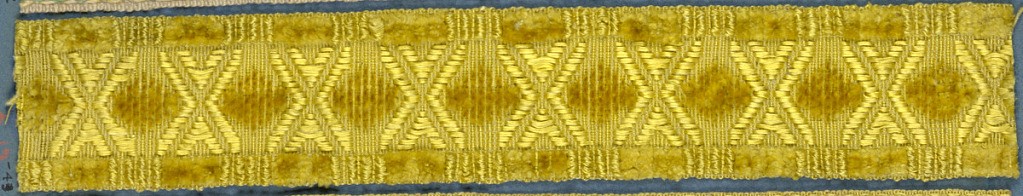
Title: Trimming
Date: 19th century
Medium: silk Technique: cut and uncut supplementary warp pile (velvet)
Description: Yellow trimming fragment in a design of lozenges in cut velvet separated by large X-shaped motifs. Borders in cut and uncut velvet.